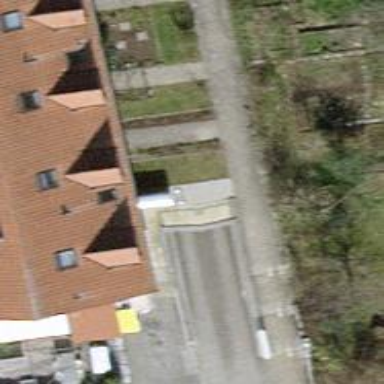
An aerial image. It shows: Parking entrance.